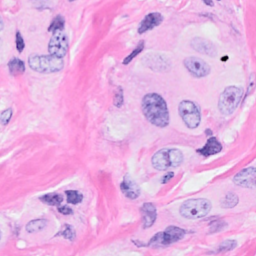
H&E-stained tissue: Breast